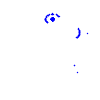
Particle: proton